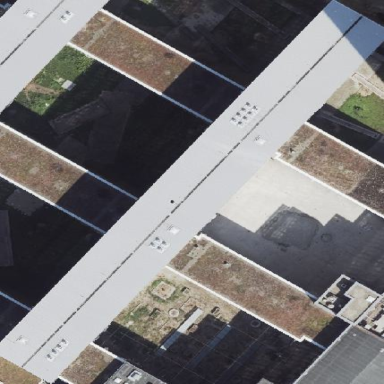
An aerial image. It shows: Office building with flat grey roof.